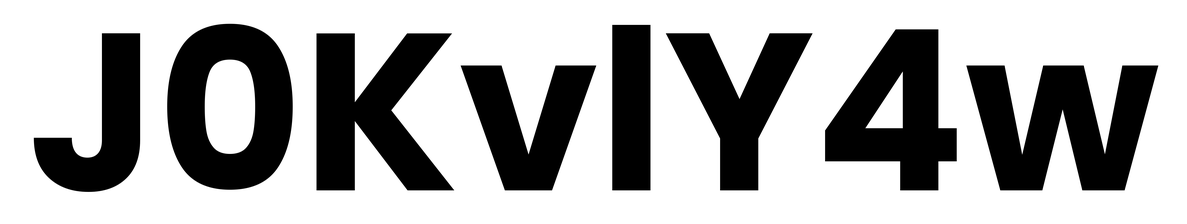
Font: Poppins-Bold